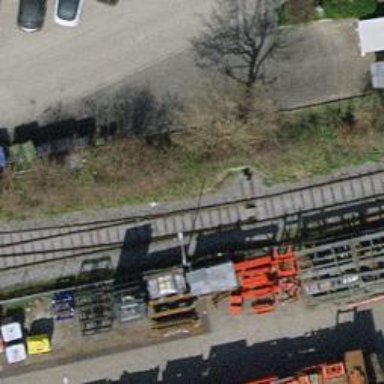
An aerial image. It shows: Railway switch.